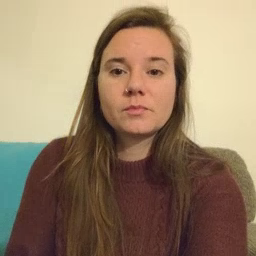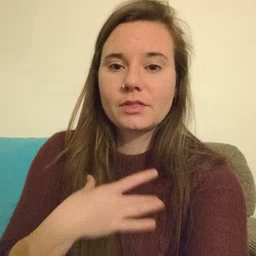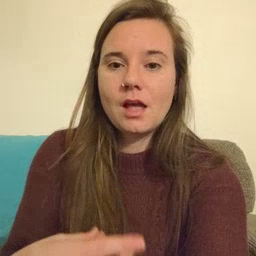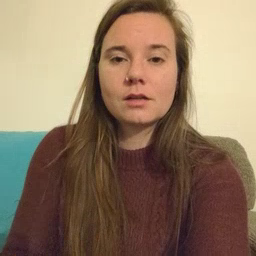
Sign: like